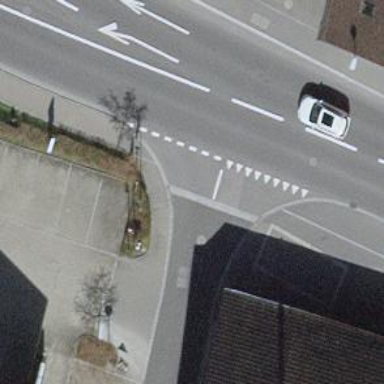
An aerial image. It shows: Road with "give way" sign.